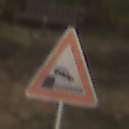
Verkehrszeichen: Ufer
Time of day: Dawn
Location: Outdoor (RoadRail)
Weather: Clear
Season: NotSpecified
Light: Natural